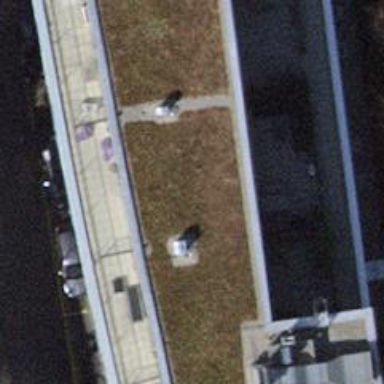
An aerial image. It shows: Office building.